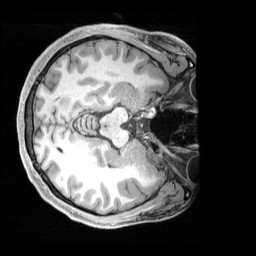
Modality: T1w
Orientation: axial
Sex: male
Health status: ill
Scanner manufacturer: siemens
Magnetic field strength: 3 T
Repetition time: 2.4 s
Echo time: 0.00201 s